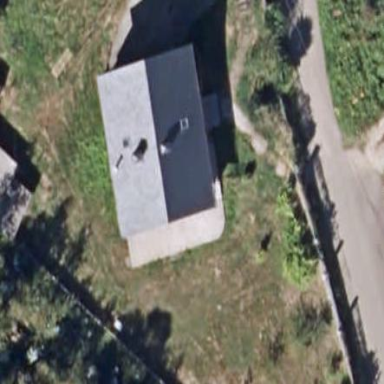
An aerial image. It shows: Simple house.